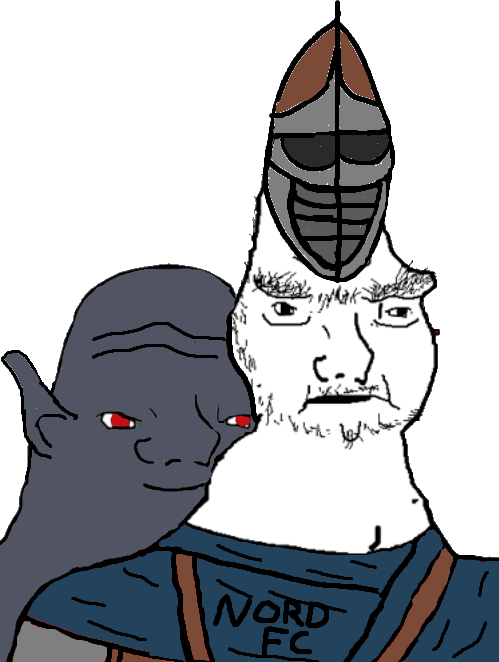
Label: 5_Brainlet